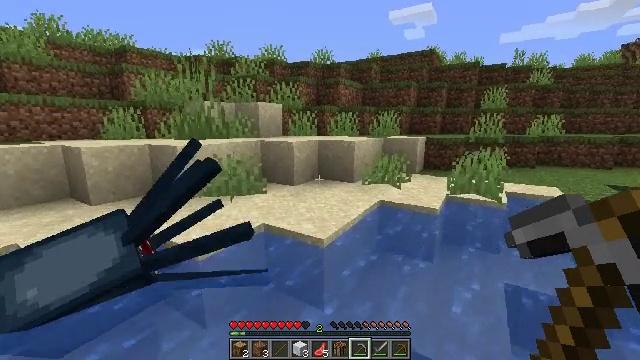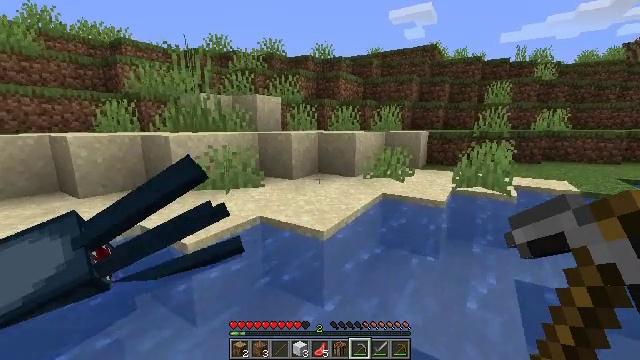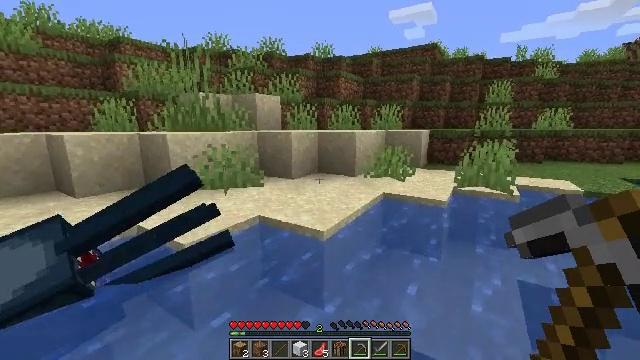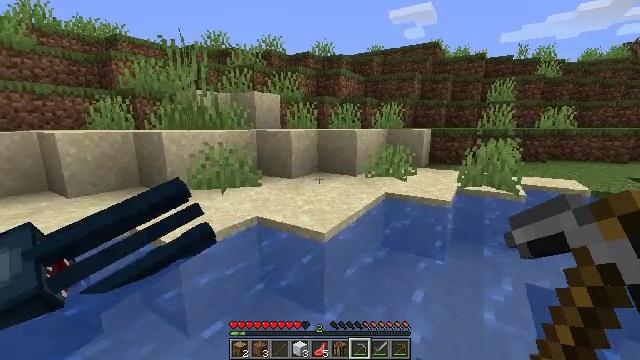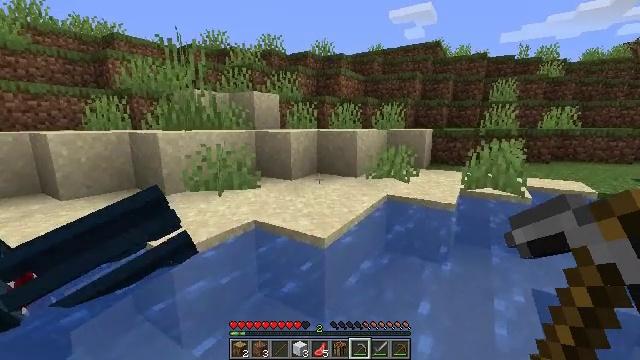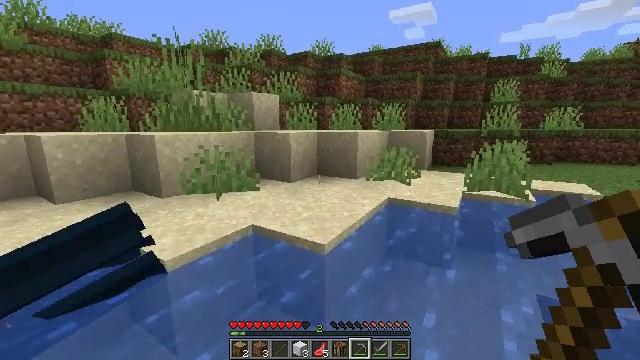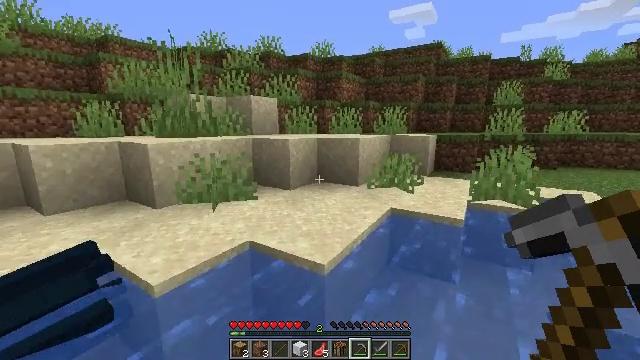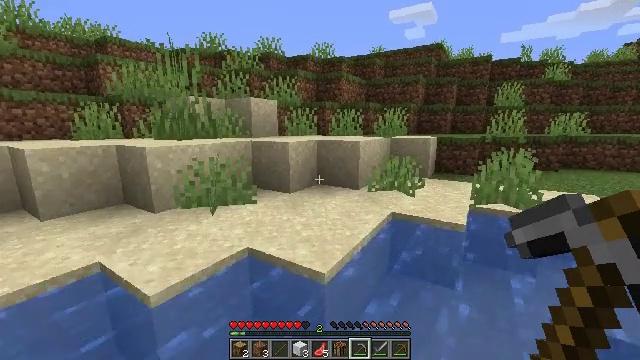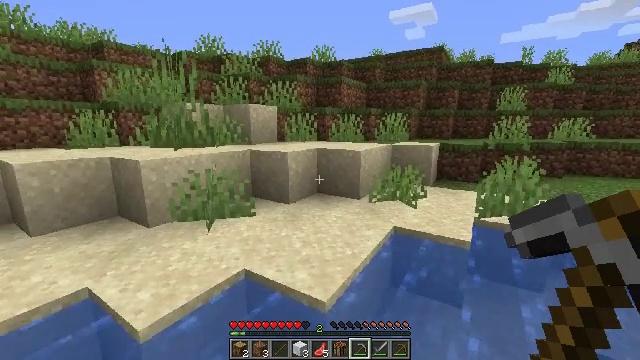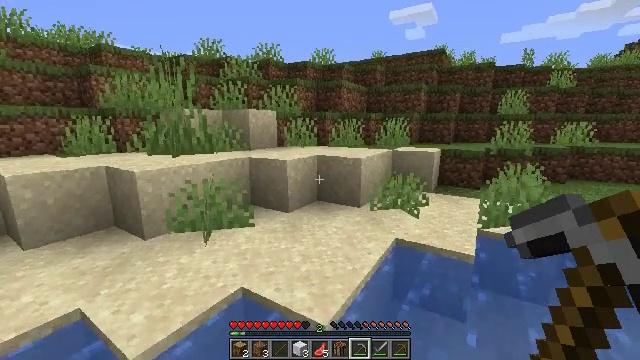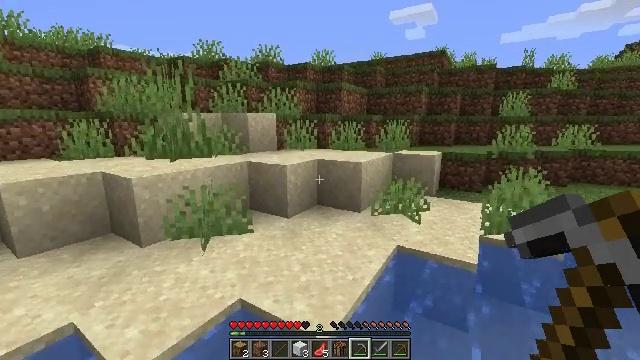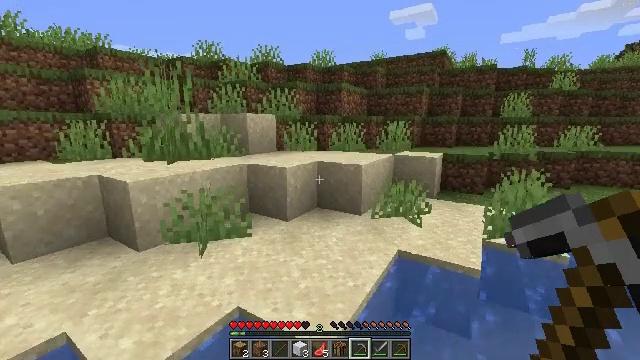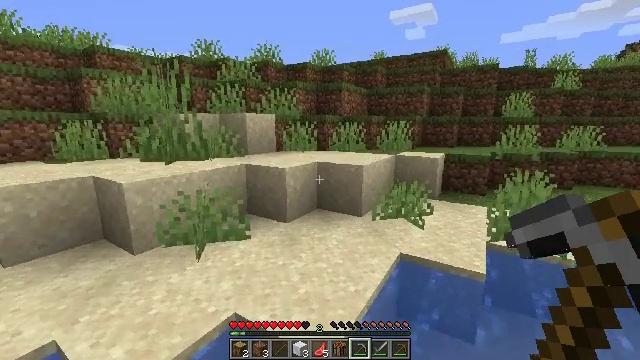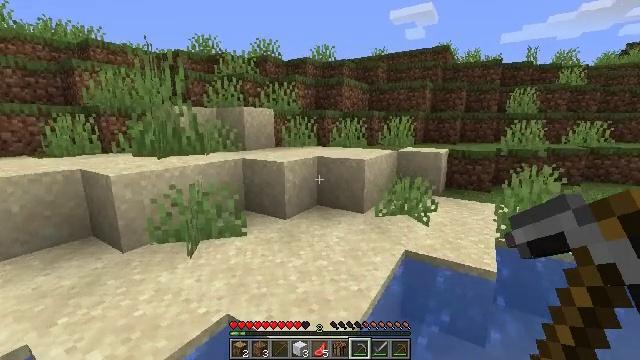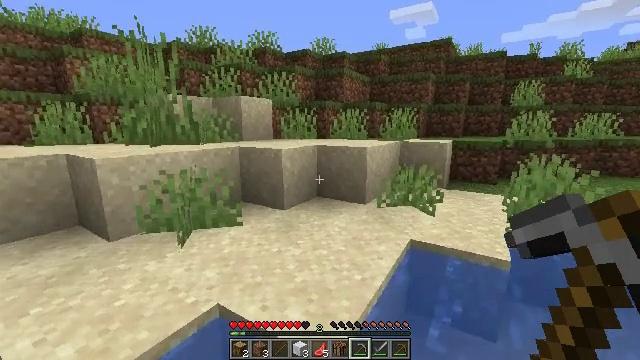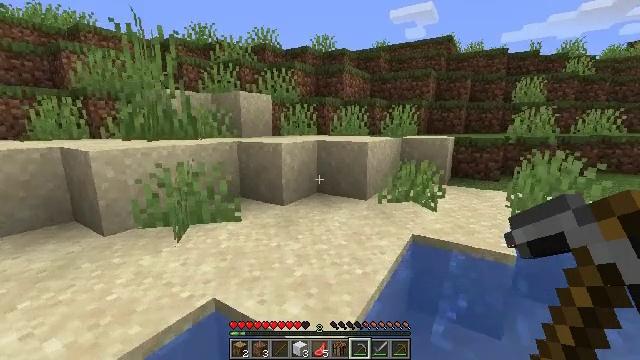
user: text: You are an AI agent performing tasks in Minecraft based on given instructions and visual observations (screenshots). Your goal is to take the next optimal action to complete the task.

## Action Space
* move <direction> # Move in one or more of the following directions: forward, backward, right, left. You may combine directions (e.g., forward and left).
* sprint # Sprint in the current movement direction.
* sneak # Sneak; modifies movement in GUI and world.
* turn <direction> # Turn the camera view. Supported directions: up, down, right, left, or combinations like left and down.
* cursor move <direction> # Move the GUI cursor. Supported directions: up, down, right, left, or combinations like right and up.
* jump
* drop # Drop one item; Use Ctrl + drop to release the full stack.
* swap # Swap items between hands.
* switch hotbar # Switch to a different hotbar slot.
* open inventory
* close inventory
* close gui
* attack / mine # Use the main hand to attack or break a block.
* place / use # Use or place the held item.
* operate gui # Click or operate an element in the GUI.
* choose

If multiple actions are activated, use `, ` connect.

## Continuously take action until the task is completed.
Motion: motion action
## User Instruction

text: Gather tall grass by hitting it.
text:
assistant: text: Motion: move forward, jump
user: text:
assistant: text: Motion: move forward, jump
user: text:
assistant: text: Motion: move forward, jump
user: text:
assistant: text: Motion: move forward, jump
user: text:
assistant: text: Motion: move forward, jump
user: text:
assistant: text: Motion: move forward, jump
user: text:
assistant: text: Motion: move forward, jump
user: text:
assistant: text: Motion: move forward, jump
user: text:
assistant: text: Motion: move forward, jump
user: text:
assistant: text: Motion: move forward, jump
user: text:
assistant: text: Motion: move forward, jump
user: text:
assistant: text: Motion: move forward, jump
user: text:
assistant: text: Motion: move forward, jump
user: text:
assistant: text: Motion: move forward, jump
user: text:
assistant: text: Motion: move forward, jump
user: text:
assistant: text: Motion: move forward, jump
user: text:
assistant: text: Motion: move forward, jump
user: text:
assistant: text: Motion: move forward, jump
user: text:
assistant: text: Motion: move forward, jump
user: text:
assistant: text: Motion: move forward, jump
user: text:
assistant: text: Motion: move forward, jump
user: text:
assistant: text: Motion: move forward, jump
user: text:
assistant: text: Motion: move forward, jump
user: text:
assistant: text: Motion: move forward, jump
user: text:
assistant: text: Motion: move forward, jump
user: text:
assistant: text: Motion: move forward, jump
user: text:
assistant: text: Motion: move forward, jump
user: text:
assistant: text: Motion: move forward, jump
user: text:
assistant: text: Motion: move forward, jump
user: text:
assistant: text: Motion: move forward, jump